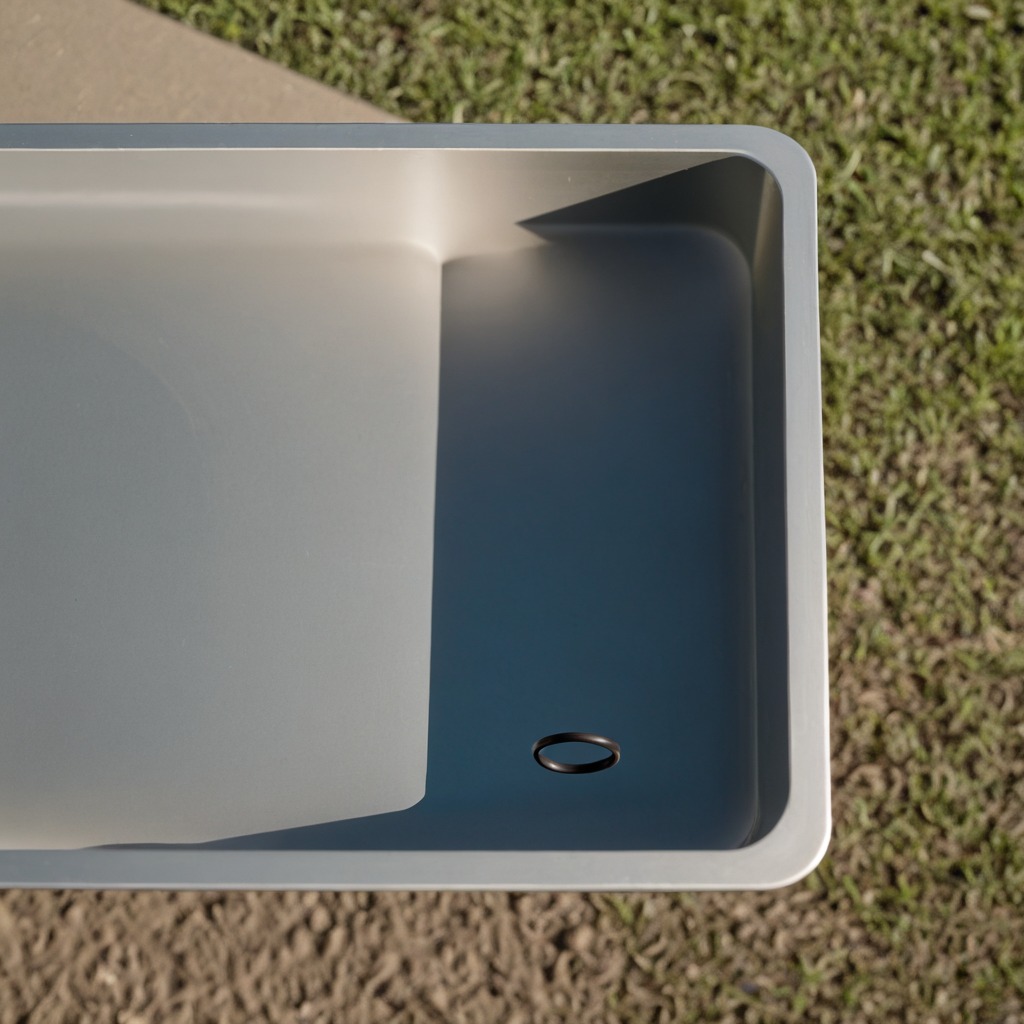
A rubber O-ring lying on the textured surface of a clean utility table in a temporary outdoor tool station.